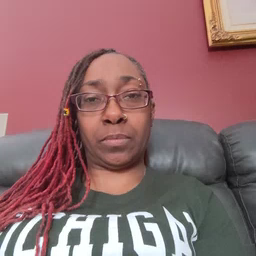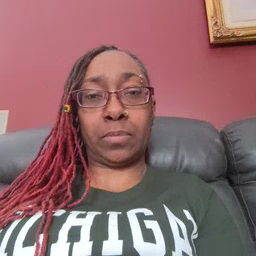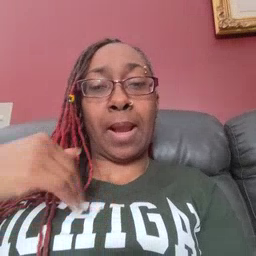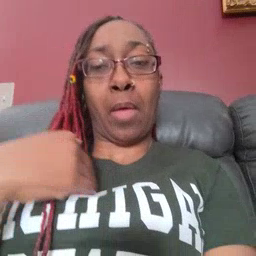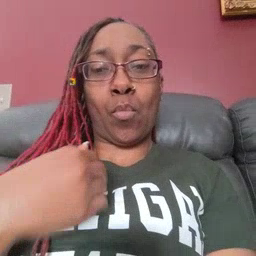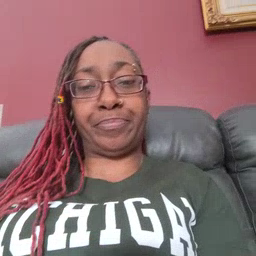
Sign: animal